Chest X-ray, PA view. Patient: 28 years old, sex M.
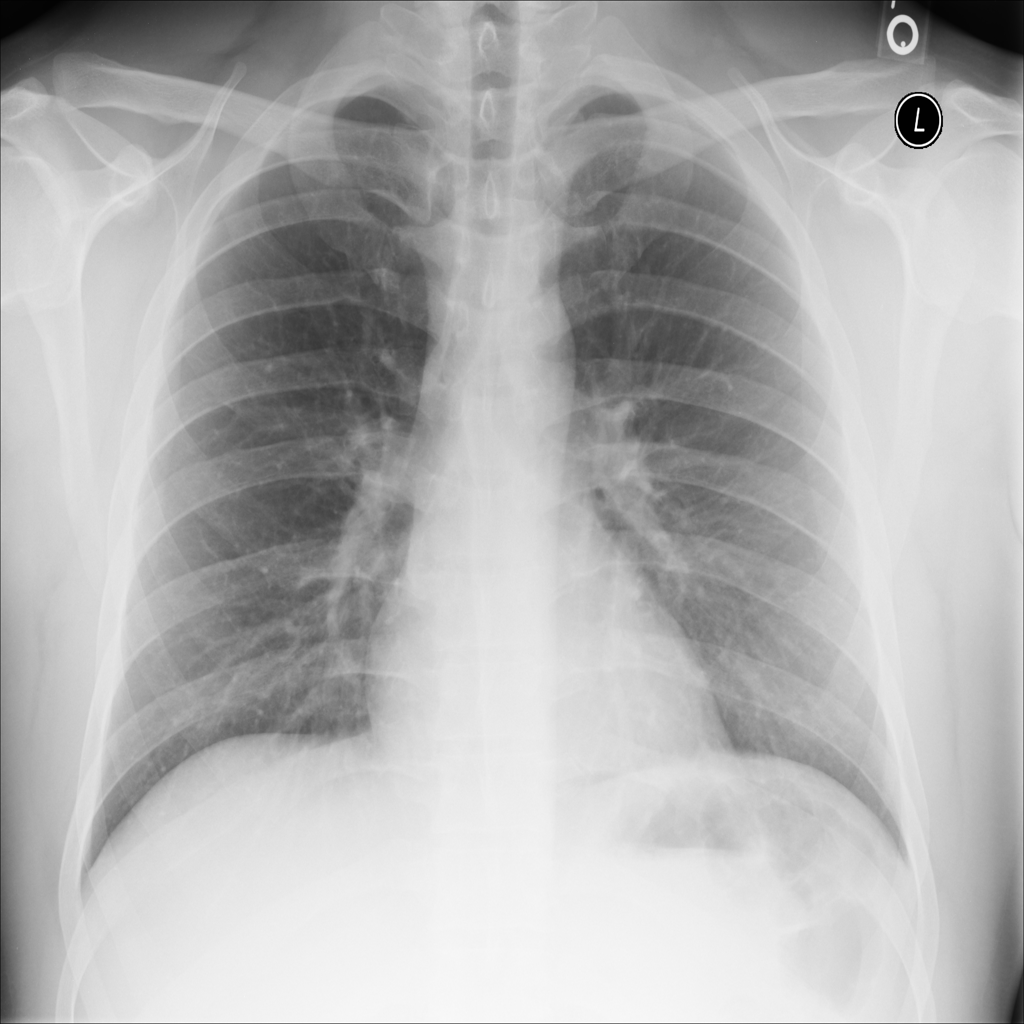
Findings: No Finding